Interaction volume radius: 5 \u00c5
Interaction volume height: 30 \u00c5
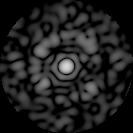
Disorder parameter: 0.6909